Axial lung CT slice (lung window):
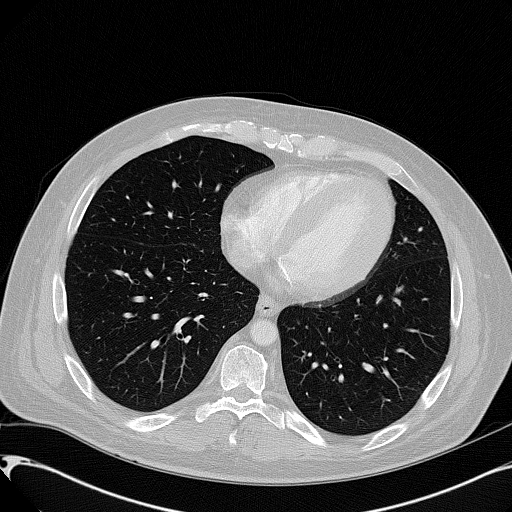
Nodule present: no